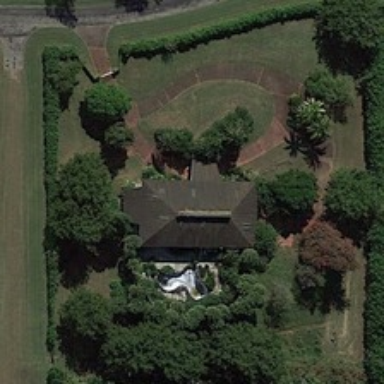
Many trees were planted around the house with a grey roof .